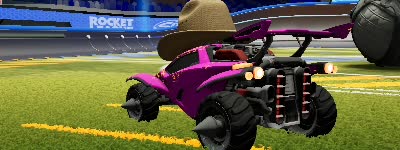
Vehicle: octane